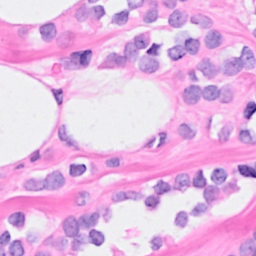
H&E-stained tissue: Breast